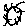
Label: sun